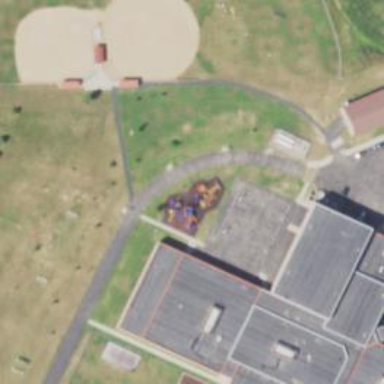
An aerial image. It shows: School driveway surfaced with asphalt.